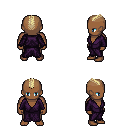
a pixel art fantasy rpg character, male body template, human, dark skin, purple robe, teal pants, white blonde short mohawk hairstyle, four views (front, back, left, right), 2x2 character sprite sheet, small pixel art, hard edges, no anti-aliasing